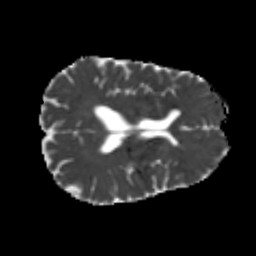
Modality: MD
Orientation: axial
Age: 26
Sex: male
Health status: healthy
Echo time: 0.074 s